Field crop: maize
Growth stage: 2
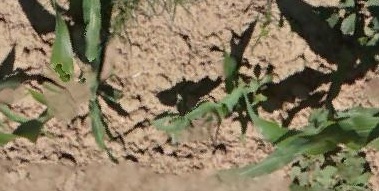
Species: maize